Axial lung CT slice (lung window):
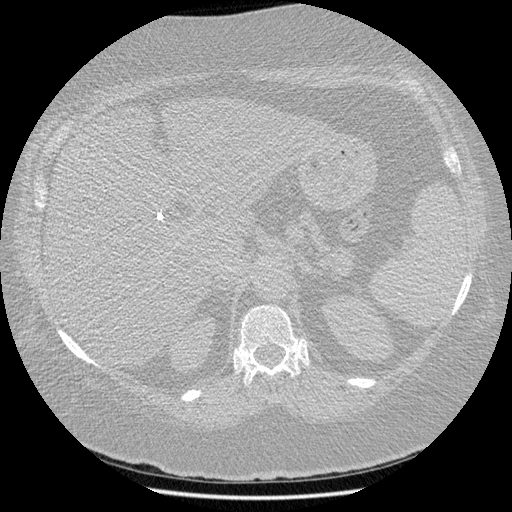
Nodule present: no